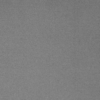
Label: dusty